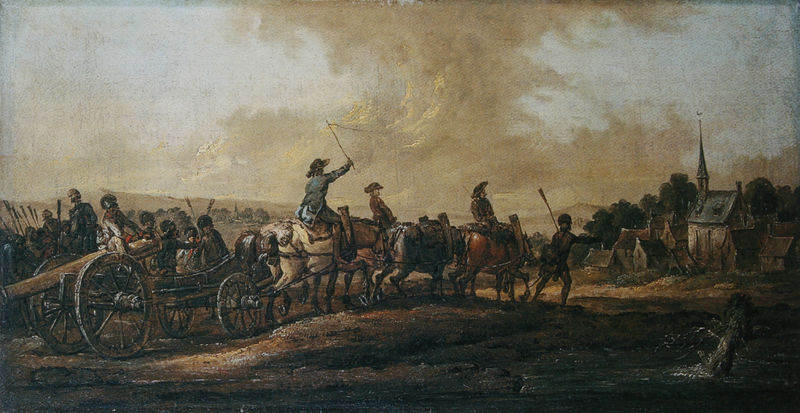
Titel: Artillerie rückt in ein Dorf ein
Künstler: Johann Gustav Hoch
Standort: Mainz
Institution: Landesmuseum
Schlagwörter: baum, berg, blau, dunkel, gemälde, himmel, kampf, mann, schatten, wasser, weiß, wolken, bäume, fluss, grün, kirchturm, landschaft, menschen, ocker, stadt, teich, braun, grau, hut, hüte, licht, mitte, männer, schwarz, strasse, dach, gras, haus, rot, tier, tiere, weg, wiese, wolke, menge, architektur, öl, baumstamm, erde, feld, häuser, hügel, natur, stamm, gehen, gewässer, kirche, rauch, mantel, wald, bauern, karren, pferd, pferde, reiter, räder, stock, turm, huf, hufe, reiten, sattel, ort, acker, berge, zug, dorf, dächer, rind, vegetation, kutsche, speichen, rad, wagen, ölgemälde, krieg, querformat, schlacht, soldaten, kanone, rinder, glockenturm, draußen, säbel, waffen, aufstand, soldat, waffe, peitsche, helm, schlamm, armee, heer, marsch, schimmel, helme, reise, krieger, kapelle, artillerie, kanonen, männder, hahn, dreißigjähriger krieg, städtchen, gespann, treck, ochse, ochsen, baumstumpf, bauen, ror, matsch, satteldach, dor, reitend, mnge, belagerung, landser, söldner, kapell, mene, reide, kanonier, guerre